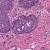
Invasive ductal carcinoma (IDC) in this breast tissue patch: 0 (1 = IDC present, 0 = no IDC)